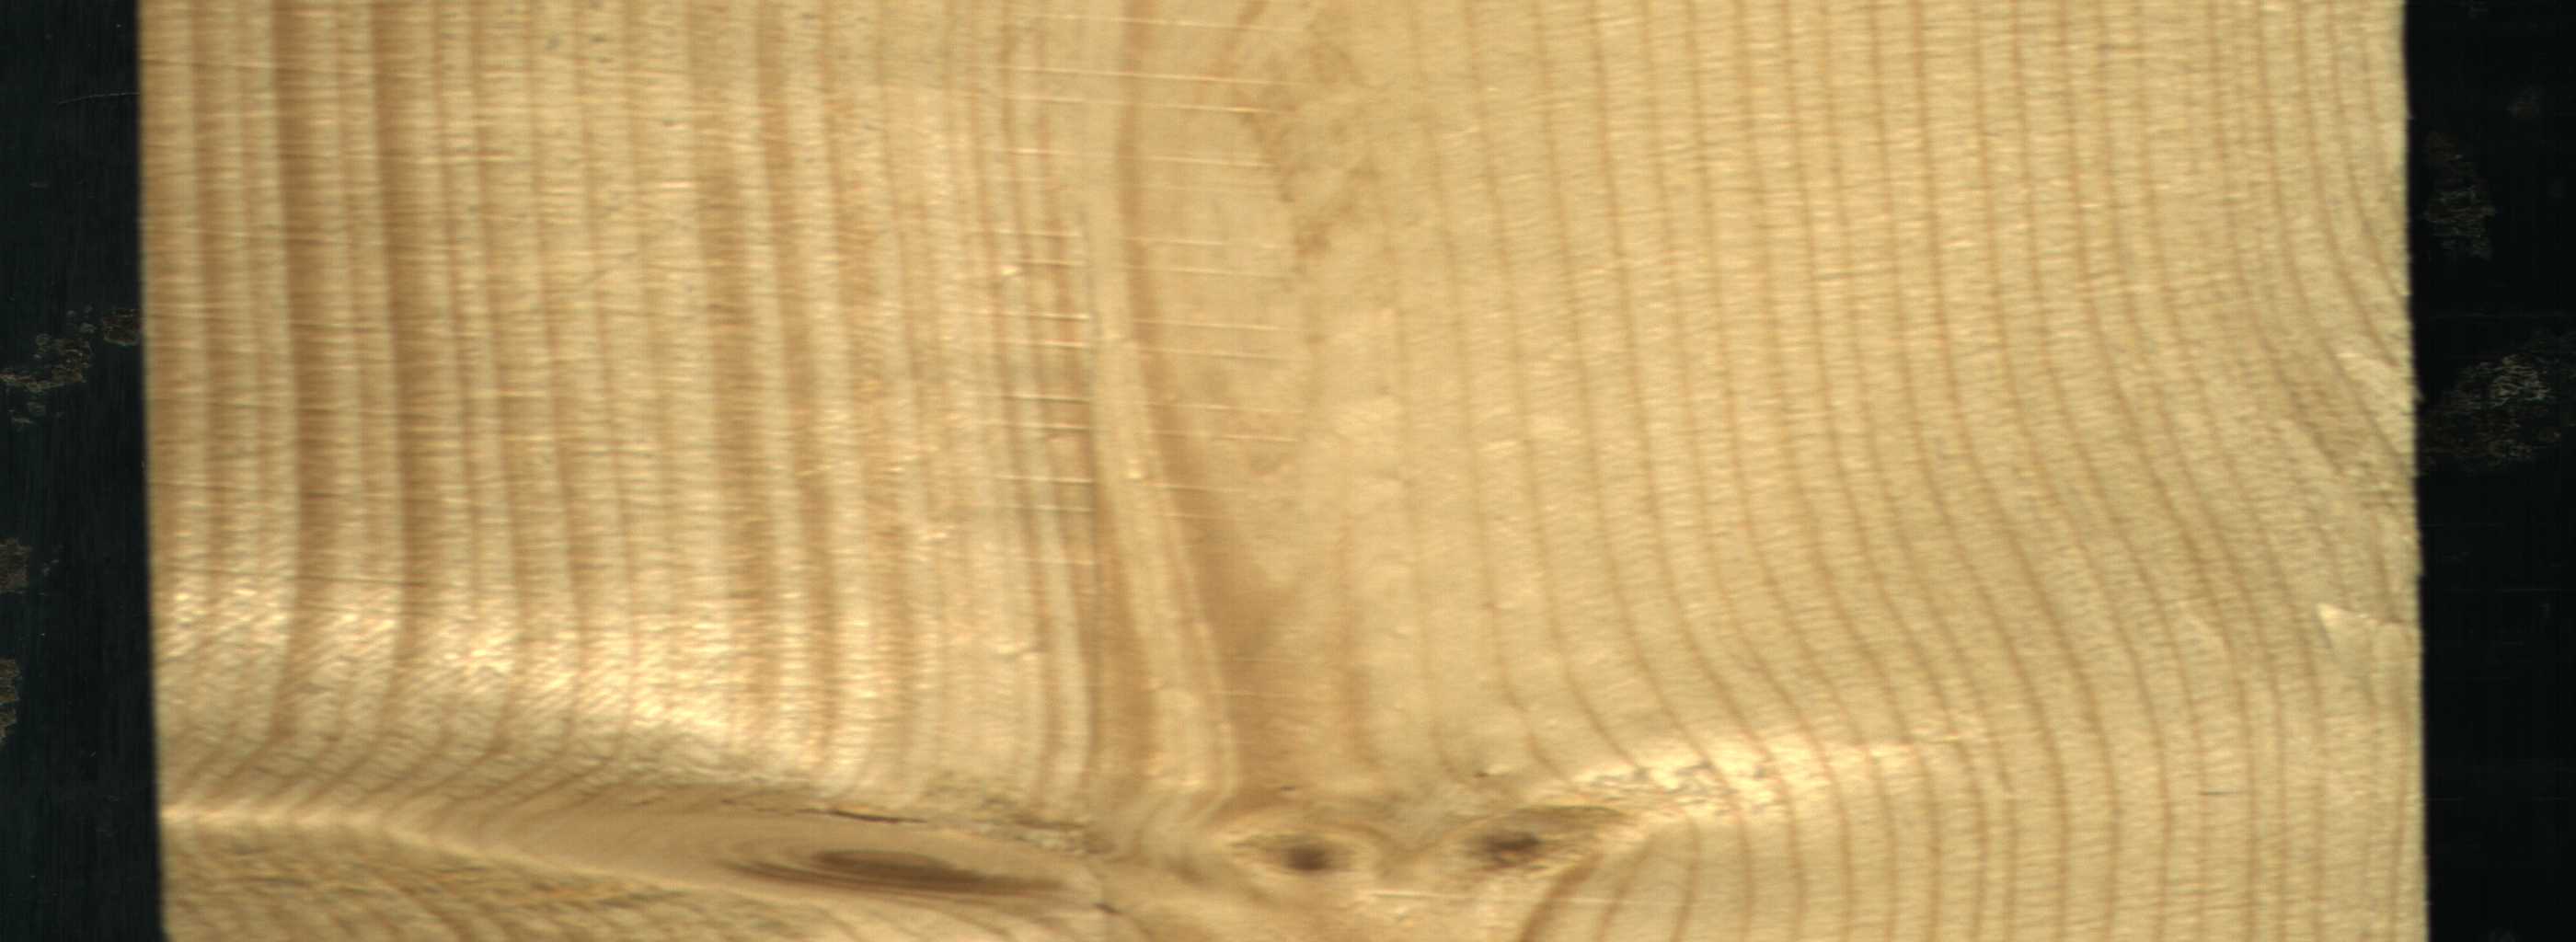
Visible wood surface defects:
Live_Knot
Live_Knot
Live_Knot